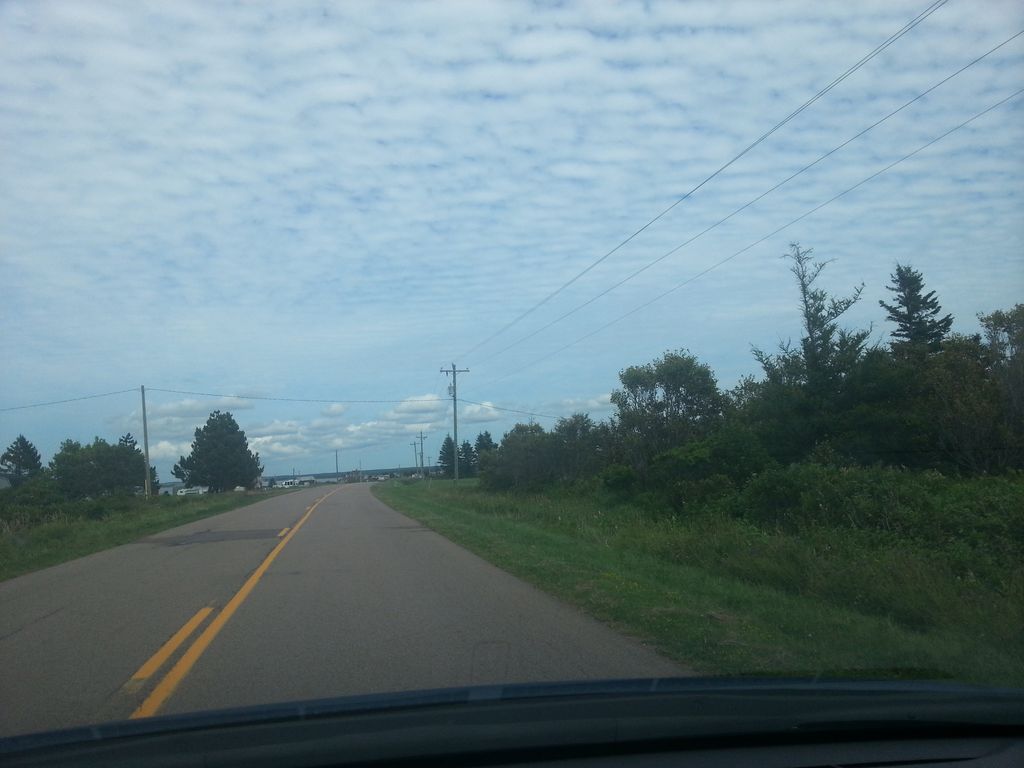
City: charlottetown